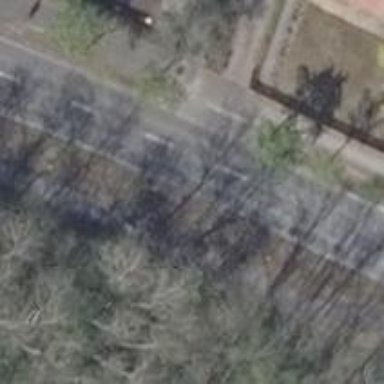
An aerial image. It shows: Secondary road with separate sidewalks on both sides. The road has asphalt surface.